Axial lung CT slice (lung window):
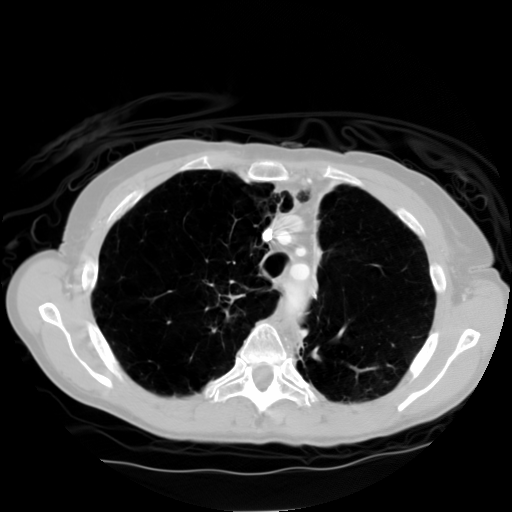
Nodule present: no